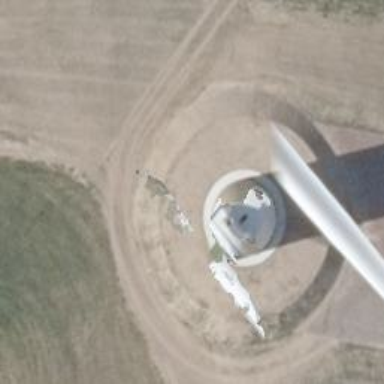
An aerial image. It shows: Wind generator powered by horizontal axis wind turbine.